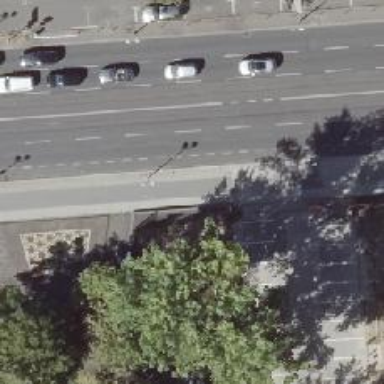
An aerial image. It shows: Sidewalk.